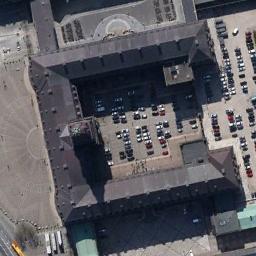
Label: palace